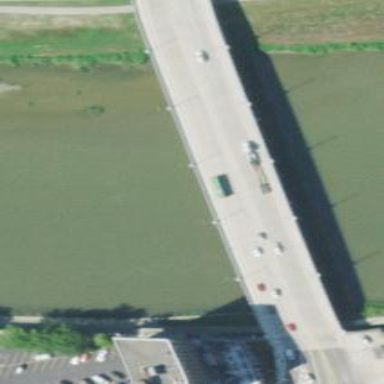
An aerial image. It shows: Man-made bridge.